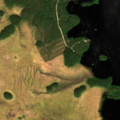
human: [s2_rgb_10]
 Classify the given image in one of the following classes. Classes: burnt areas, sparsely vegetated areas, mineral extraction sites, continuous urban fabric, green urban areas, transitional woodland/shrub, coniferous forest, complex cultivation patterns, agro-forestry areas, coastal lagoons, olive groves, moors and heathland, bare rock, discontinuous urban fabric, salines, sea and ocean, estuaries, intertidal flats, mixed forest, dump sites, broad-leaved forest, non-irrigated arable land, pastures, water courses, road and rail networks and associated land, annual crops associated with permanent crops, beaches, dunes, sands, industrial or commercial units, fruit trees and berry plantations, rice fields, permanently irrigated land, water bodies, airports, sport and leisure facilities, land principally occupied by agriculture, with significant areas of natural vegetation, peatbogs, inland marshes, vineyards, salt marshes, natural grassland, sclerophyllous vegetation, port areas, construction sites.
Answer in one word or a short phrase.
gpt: coniferous forest, peatbogs, water bodies